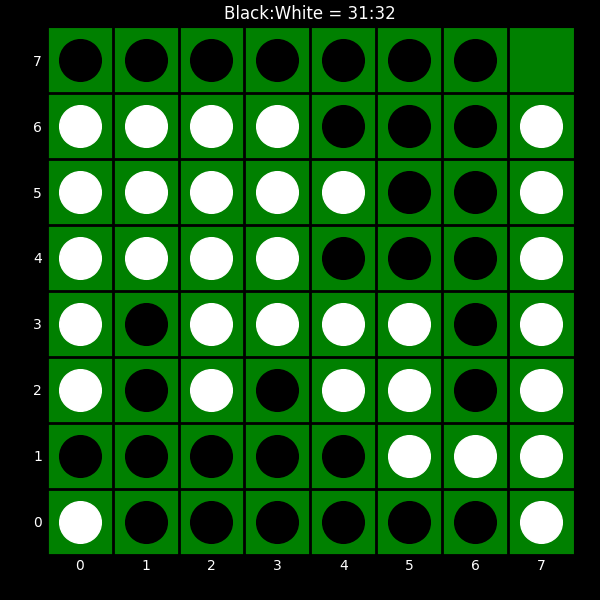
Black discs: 31
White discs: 32